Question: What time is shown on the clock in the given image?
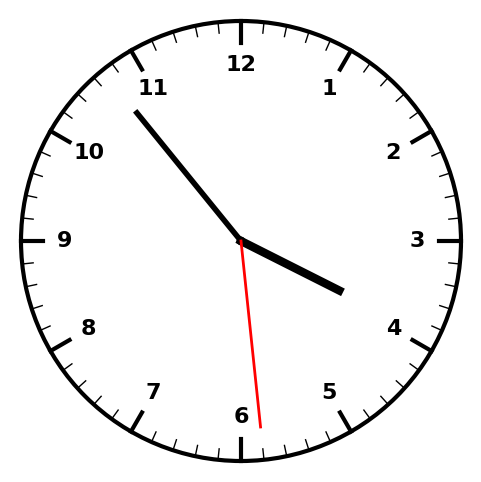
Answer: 03:53:29